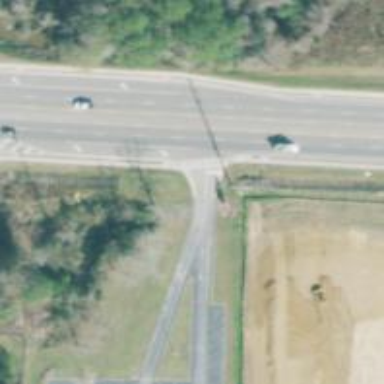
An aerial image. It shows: Marked crossing on the road.